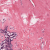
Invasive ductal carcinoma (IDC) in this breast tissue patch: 0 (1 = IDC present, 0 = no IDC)